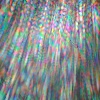
Label: sunburn